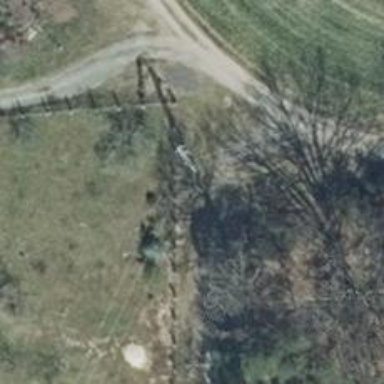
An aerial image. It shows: Power pole.